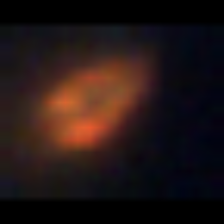
Taxon: Unknown_phyto
Group: Unknown